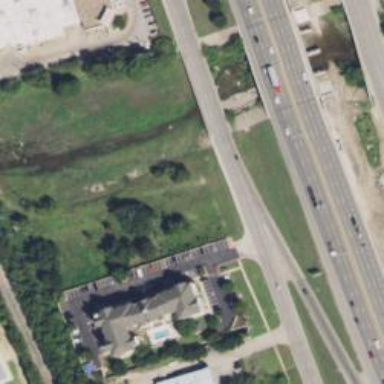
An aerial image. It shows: Secondary road with frontage road and bridge.